Field crop: maize
Growth stage: 2
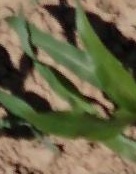
Species: maize